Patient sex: M
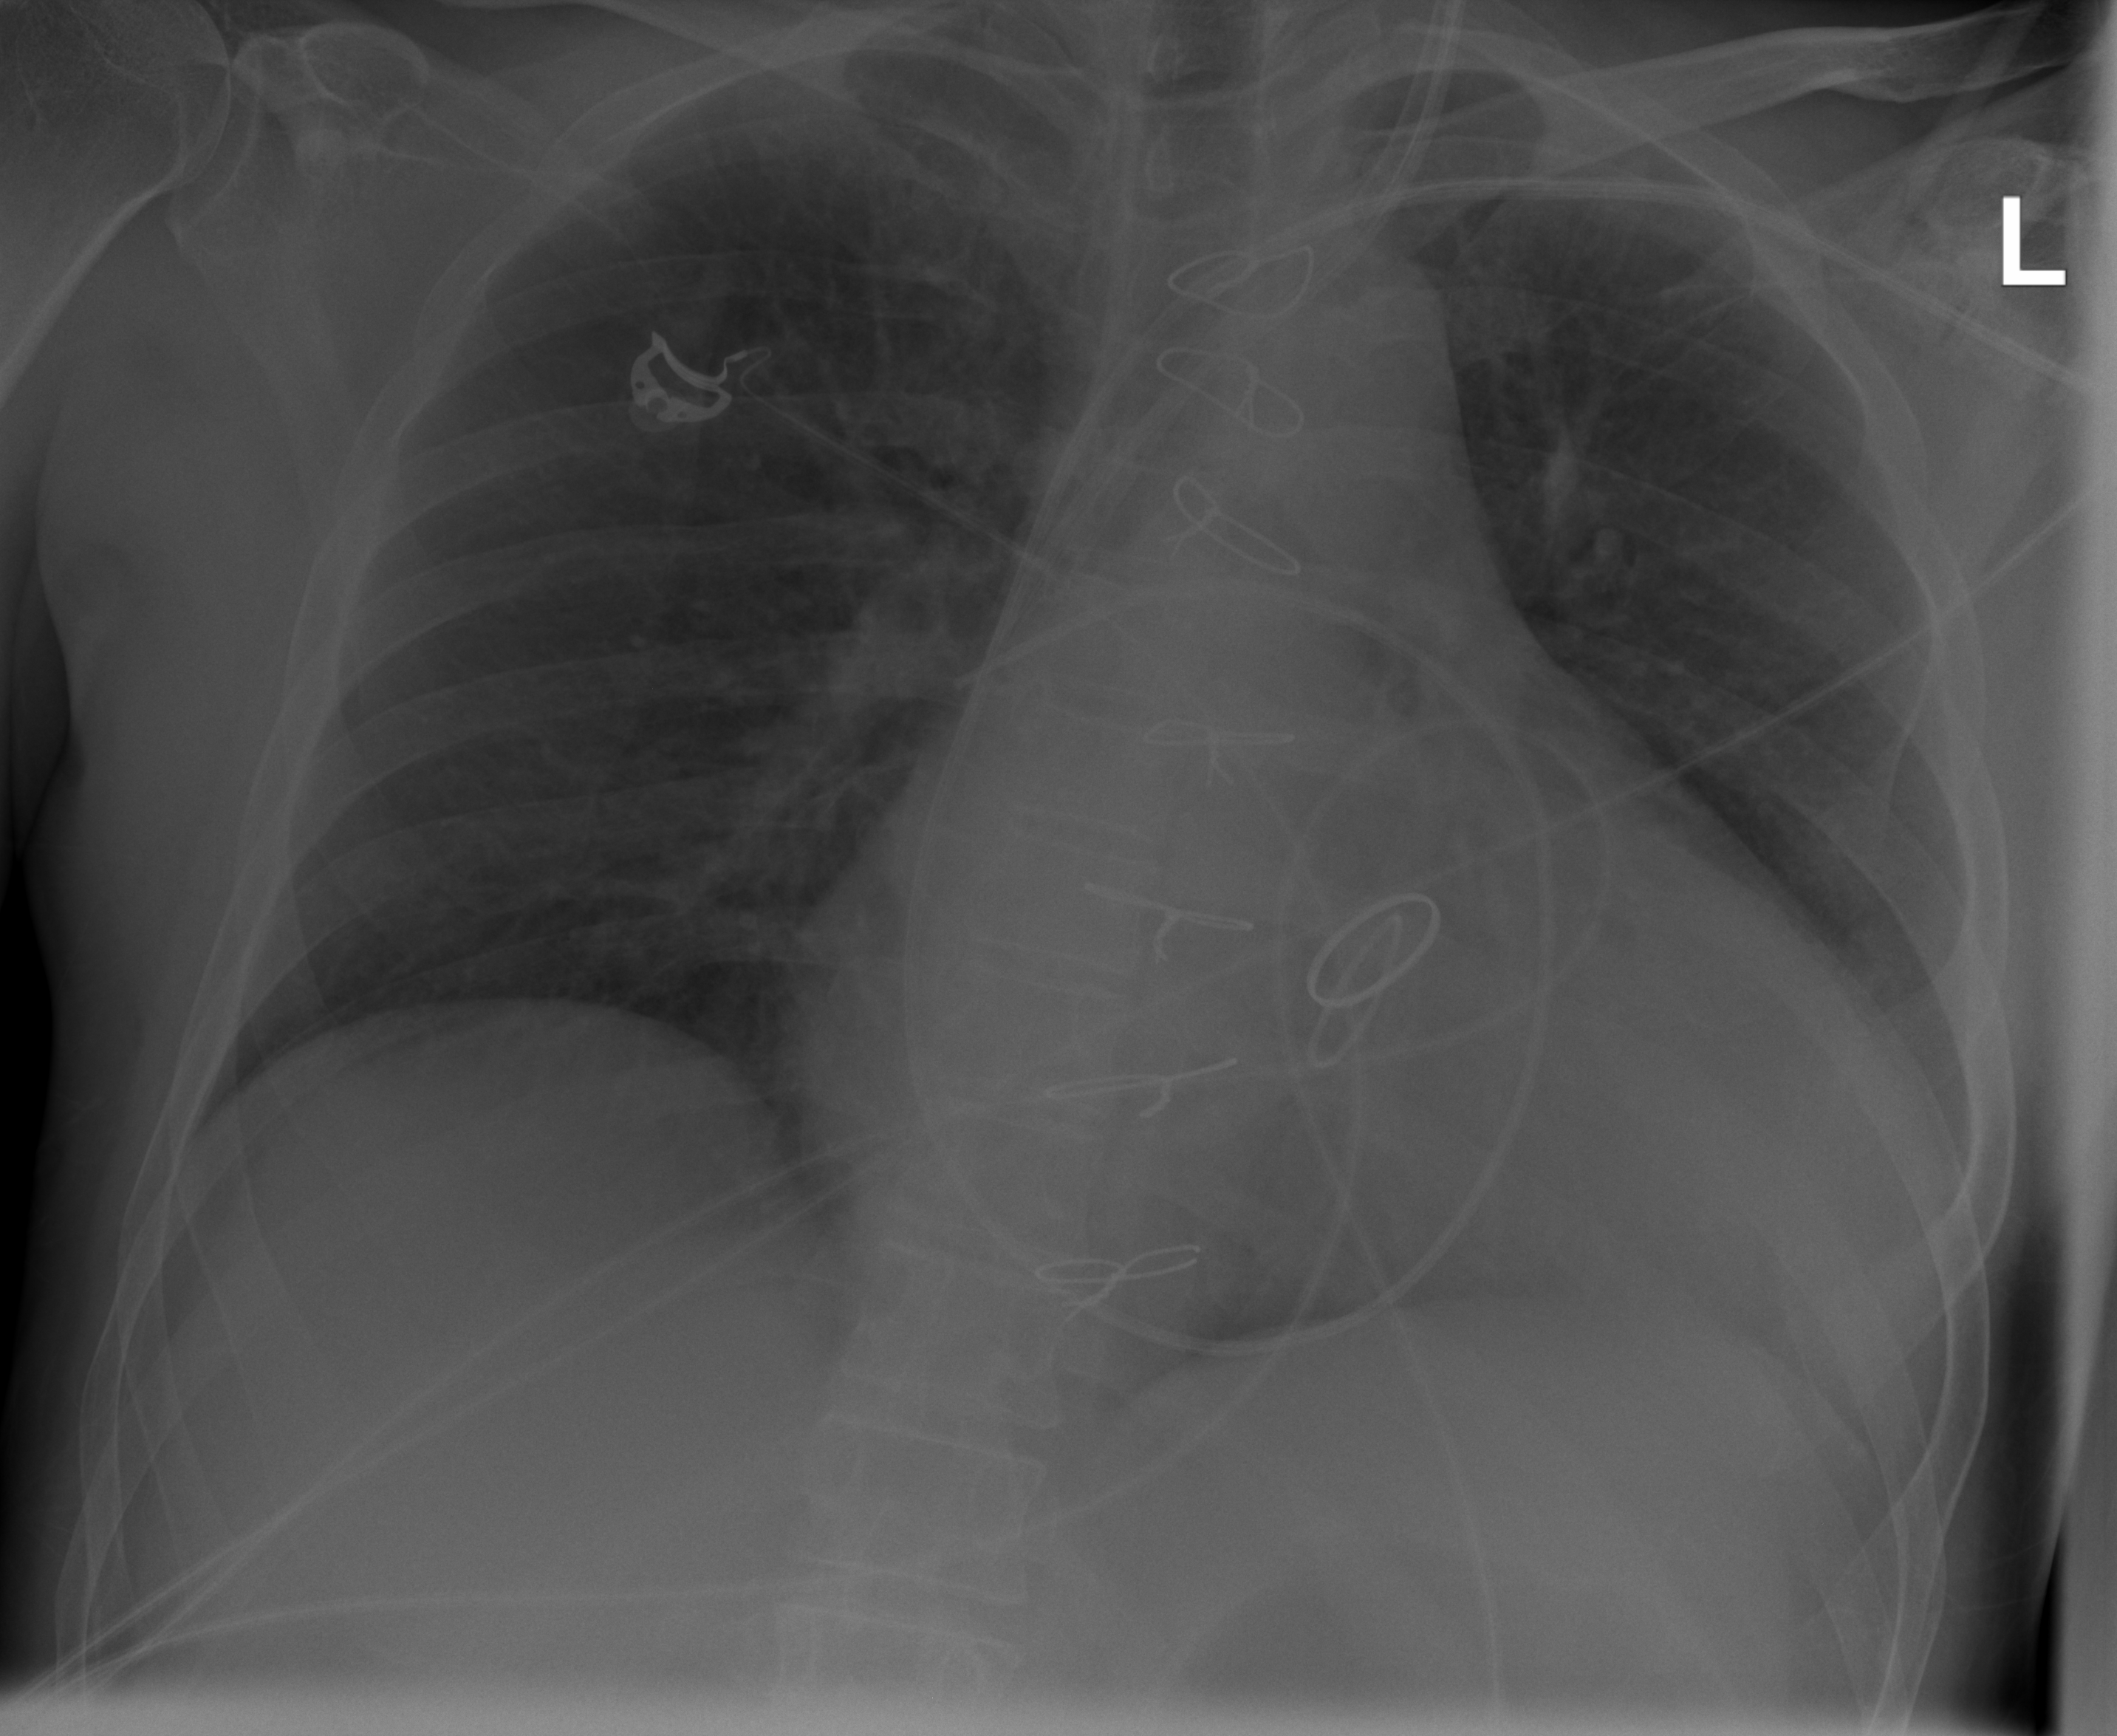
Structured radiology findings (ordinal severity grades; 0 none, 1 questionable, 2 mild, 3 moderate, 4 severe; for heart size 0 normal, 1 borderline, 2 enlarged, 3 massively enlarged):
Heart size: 2
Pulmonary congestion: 0
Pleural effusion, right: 0
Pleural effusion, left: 0
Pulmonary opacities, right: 0
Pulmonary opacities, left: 0
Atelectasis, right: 0
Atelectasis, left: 0